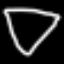
Label: diamond